Interaction volume radius: 10 \u00c5
Interaction volume height: 20 \u00c5
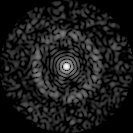
Disorder parameter: 0.8268